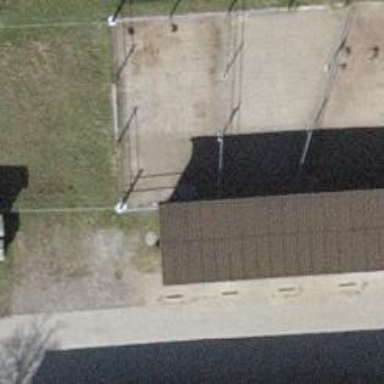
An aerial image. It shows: Fence.